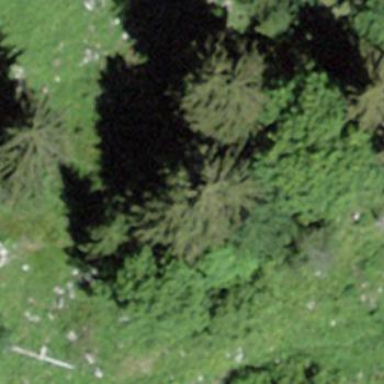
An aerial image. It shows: Forest area.